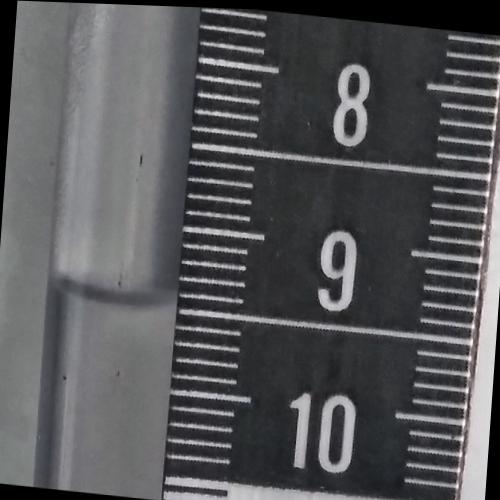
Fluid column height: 9.5 cm